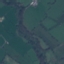
Land use / land cover: Pasture